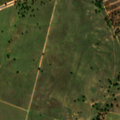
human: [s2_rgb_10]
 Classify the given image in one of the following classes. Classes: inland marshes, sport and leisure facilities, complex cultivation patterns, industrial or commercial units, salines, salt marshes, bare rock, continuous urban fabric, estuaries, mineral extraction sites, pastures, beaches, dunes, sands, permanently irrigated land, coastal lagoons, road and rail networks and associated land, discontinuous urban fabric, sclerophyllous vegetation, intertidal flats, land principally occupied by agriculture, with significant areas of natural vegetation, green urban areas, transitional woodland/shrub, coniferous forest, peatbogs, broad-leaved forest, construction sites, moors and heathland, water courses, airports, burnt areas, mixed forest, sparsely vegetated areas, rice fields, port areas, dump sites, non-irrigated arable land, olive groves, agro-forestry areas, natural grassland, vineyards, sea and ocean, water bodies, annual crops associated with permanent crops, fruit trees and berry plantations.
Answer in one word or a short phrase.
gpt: non-irrigated arable land, agro-forestry areas, transitional woodland/shrub